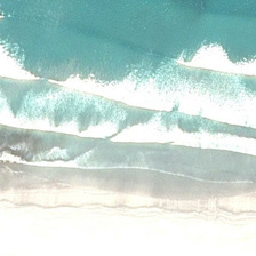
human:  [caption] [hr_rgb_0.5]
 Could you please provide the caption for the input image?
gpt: Beside the yellow beach is the pale blue sea.

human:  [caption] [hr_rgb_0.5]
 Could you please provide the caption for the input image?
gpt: Three waves of white roses swept across the pale blue sea.

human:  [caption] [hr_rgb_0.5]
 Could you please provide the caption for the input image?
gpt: Beside the yellow beach is a pale blue sea.

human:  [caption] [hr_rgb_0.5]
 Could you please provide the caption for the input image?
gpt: Three waves of white roses crossed the pale blue sea.

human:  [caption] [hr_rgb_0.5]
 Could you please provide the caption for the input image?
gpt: Three waves of white roses swept across the blue sea.